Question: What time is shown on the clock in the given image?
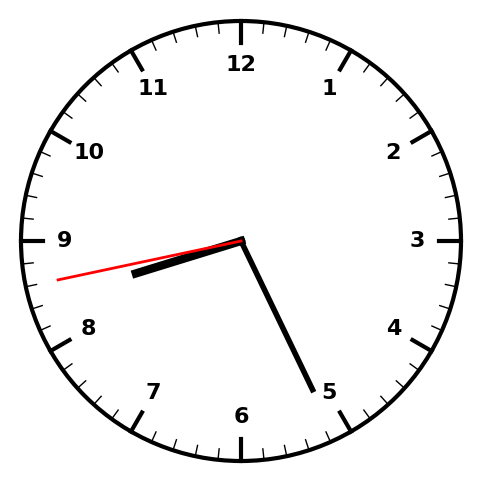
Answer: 08:25:43